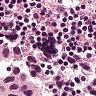
Metastatic tissue present: yes